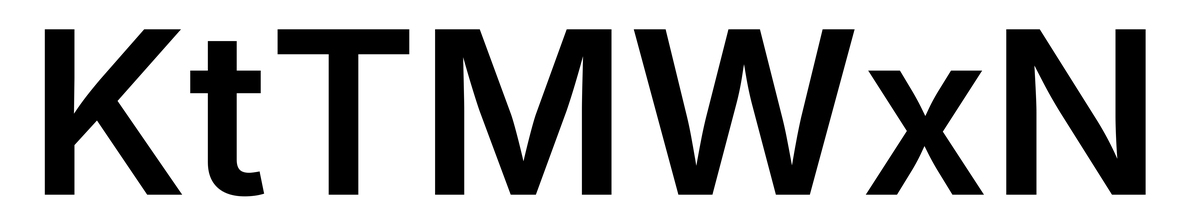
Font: Inter_SemiBold